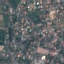
Land use / land cover class: Residential